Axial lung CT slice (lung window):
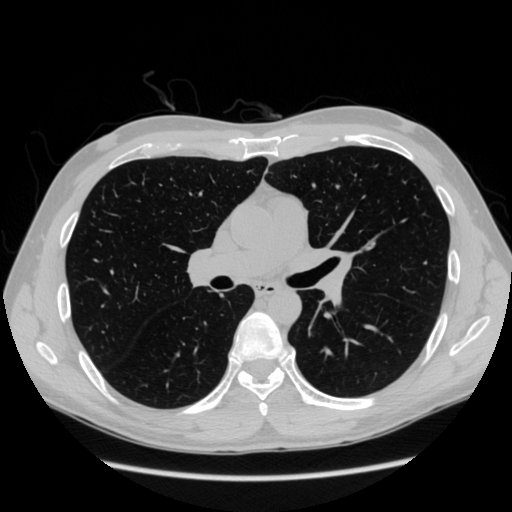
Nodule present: no